Question: isn't this the right method to get Name of logged in customer?
'''
<?php echo Mage::helper('customer')->getCustomer()->getName(); ?>
'''
I have a website with live chat functionality. Yesterday I have been asked to pass email address and the name of the logged into the user into the Javascript Tracking variable code placed in the head section of the website. So that the operators could see who is on the website and whom are they talking to without any need to ask about their information.
So I passed the information from Magento into the Javascript code but now I see this very happening. For example,
> If I am logged in with credentials Name = John Email =
john12@yahoo.com
Then This name and email variable values are changing with the change of pages. For example if I click on any product page the variable values which I am passing changes to some other user's information.
> Name becomes Ricky Email becomes ricky23@gmail.com
this variable values are kept on changing back to john and from john to something else with the change of pages. So operator does not have any idea whom are they talking because the values are kept on changing. Also, user ricky or who ever it changes to also exist in the database. so it is picking up random person from the database.
This is what i did to pass the code to javascript. Please let me know if that is not the right code to pass the information. Please check the php code I am using to fetch information from Magento. Roughly, I receive incorrect value once in 5 times. Please provide some assistance. Thanks in advance.
'''
<?php
$customer = Mage::getSingleton('customer/session')->getCustomer();
$email = $customer->getEmail();
$firstname = $customer->getFirstname();
$lastname= $customer->getLastname();
$name = $firstname . ' ' . $lastname;
?>
<script type="text/javascript">
if (typeof(lpMTagConfig) == "undefined"){ lpMTagConfig = {};}
if (typeof(lpMTagConfig.visitorVar) == "undefined"){ lpMTagConfig.visitorVar = [];}
lpMTagConfig.visitorVar[lpMTagConfig.visitorVar.length] = 'Email=<?php echo $email; ?>';
lpMTagConfig.visitorVar[lpMTagConfig.visitorVar.length] = 'Name=<?php echo $name; ?>';
</script>
'''
I'm also attaching a snap shot

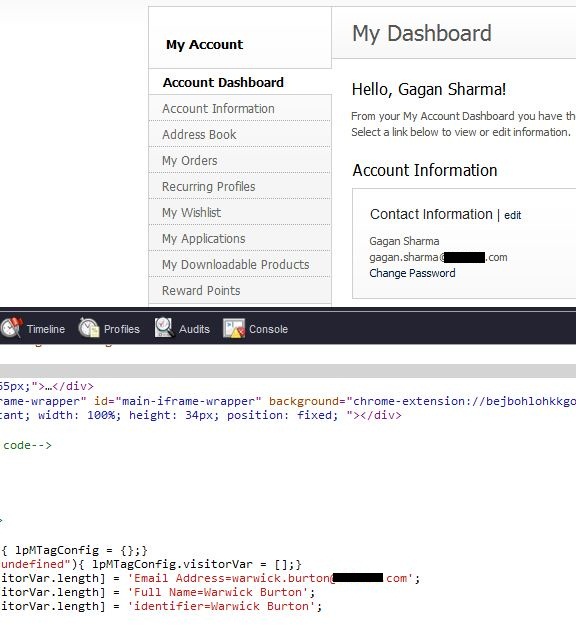
Answer: I have sorted this out. I have moved the code from footer.phtml to head.phtml and it's working fine now.Values are not changing anymore. If anyone know the logic behind please post and I will change my answer. So far this is working.